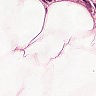
Metastatic tissue present: yes